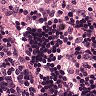
Metastatic tissue present: no